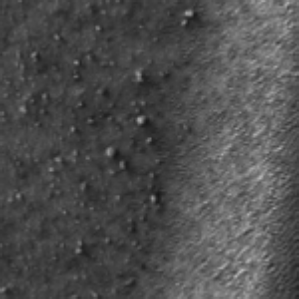
Label: frost